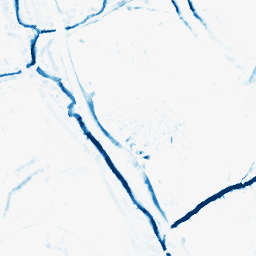
Category: morphological
Decomposition family: morphological_diamond
Decomposition parameters: operation: closing
radius: 5
Upsampling method: regularized
Upsampling parameters: scale: 2
lambda_reg: 0.01
Upsampling scale: 2